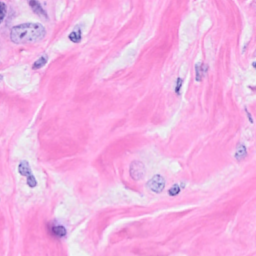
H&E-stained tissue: Breast